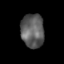
Tissue: skin
Cell type: Epithelial cells
Senescence score: 0.2877
Nuclear area (px): 770
Mean DAPI intensity: 93.086